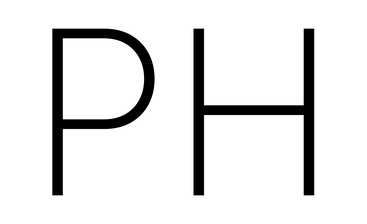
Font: Inter_ExtraLight